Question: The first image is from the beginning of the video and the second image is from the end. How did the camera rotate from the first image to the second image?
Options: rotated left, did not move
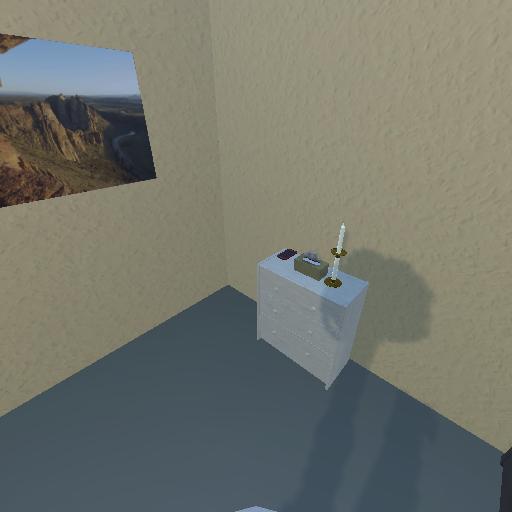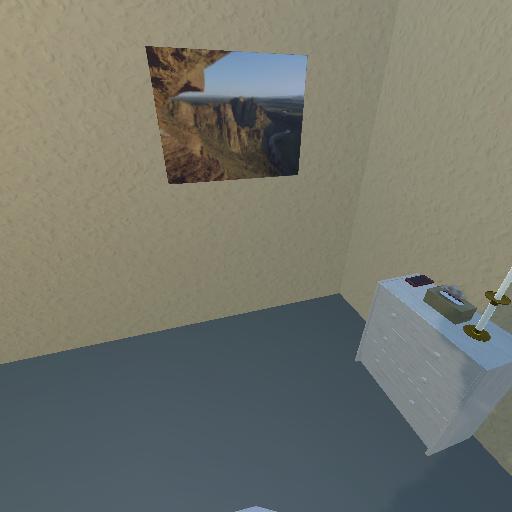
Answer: rotated left